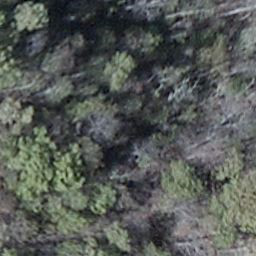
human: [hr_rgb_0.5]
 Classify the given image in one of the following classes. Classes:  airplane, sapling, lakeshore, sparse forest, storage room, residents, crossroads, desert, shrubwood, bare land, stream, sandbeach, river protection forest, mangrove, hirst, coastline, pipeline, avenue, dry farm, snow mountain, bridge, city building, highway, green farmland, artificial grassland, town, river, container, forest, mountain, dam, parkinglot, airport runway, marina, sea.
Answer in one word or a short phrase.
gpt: shrubwood